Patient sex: M
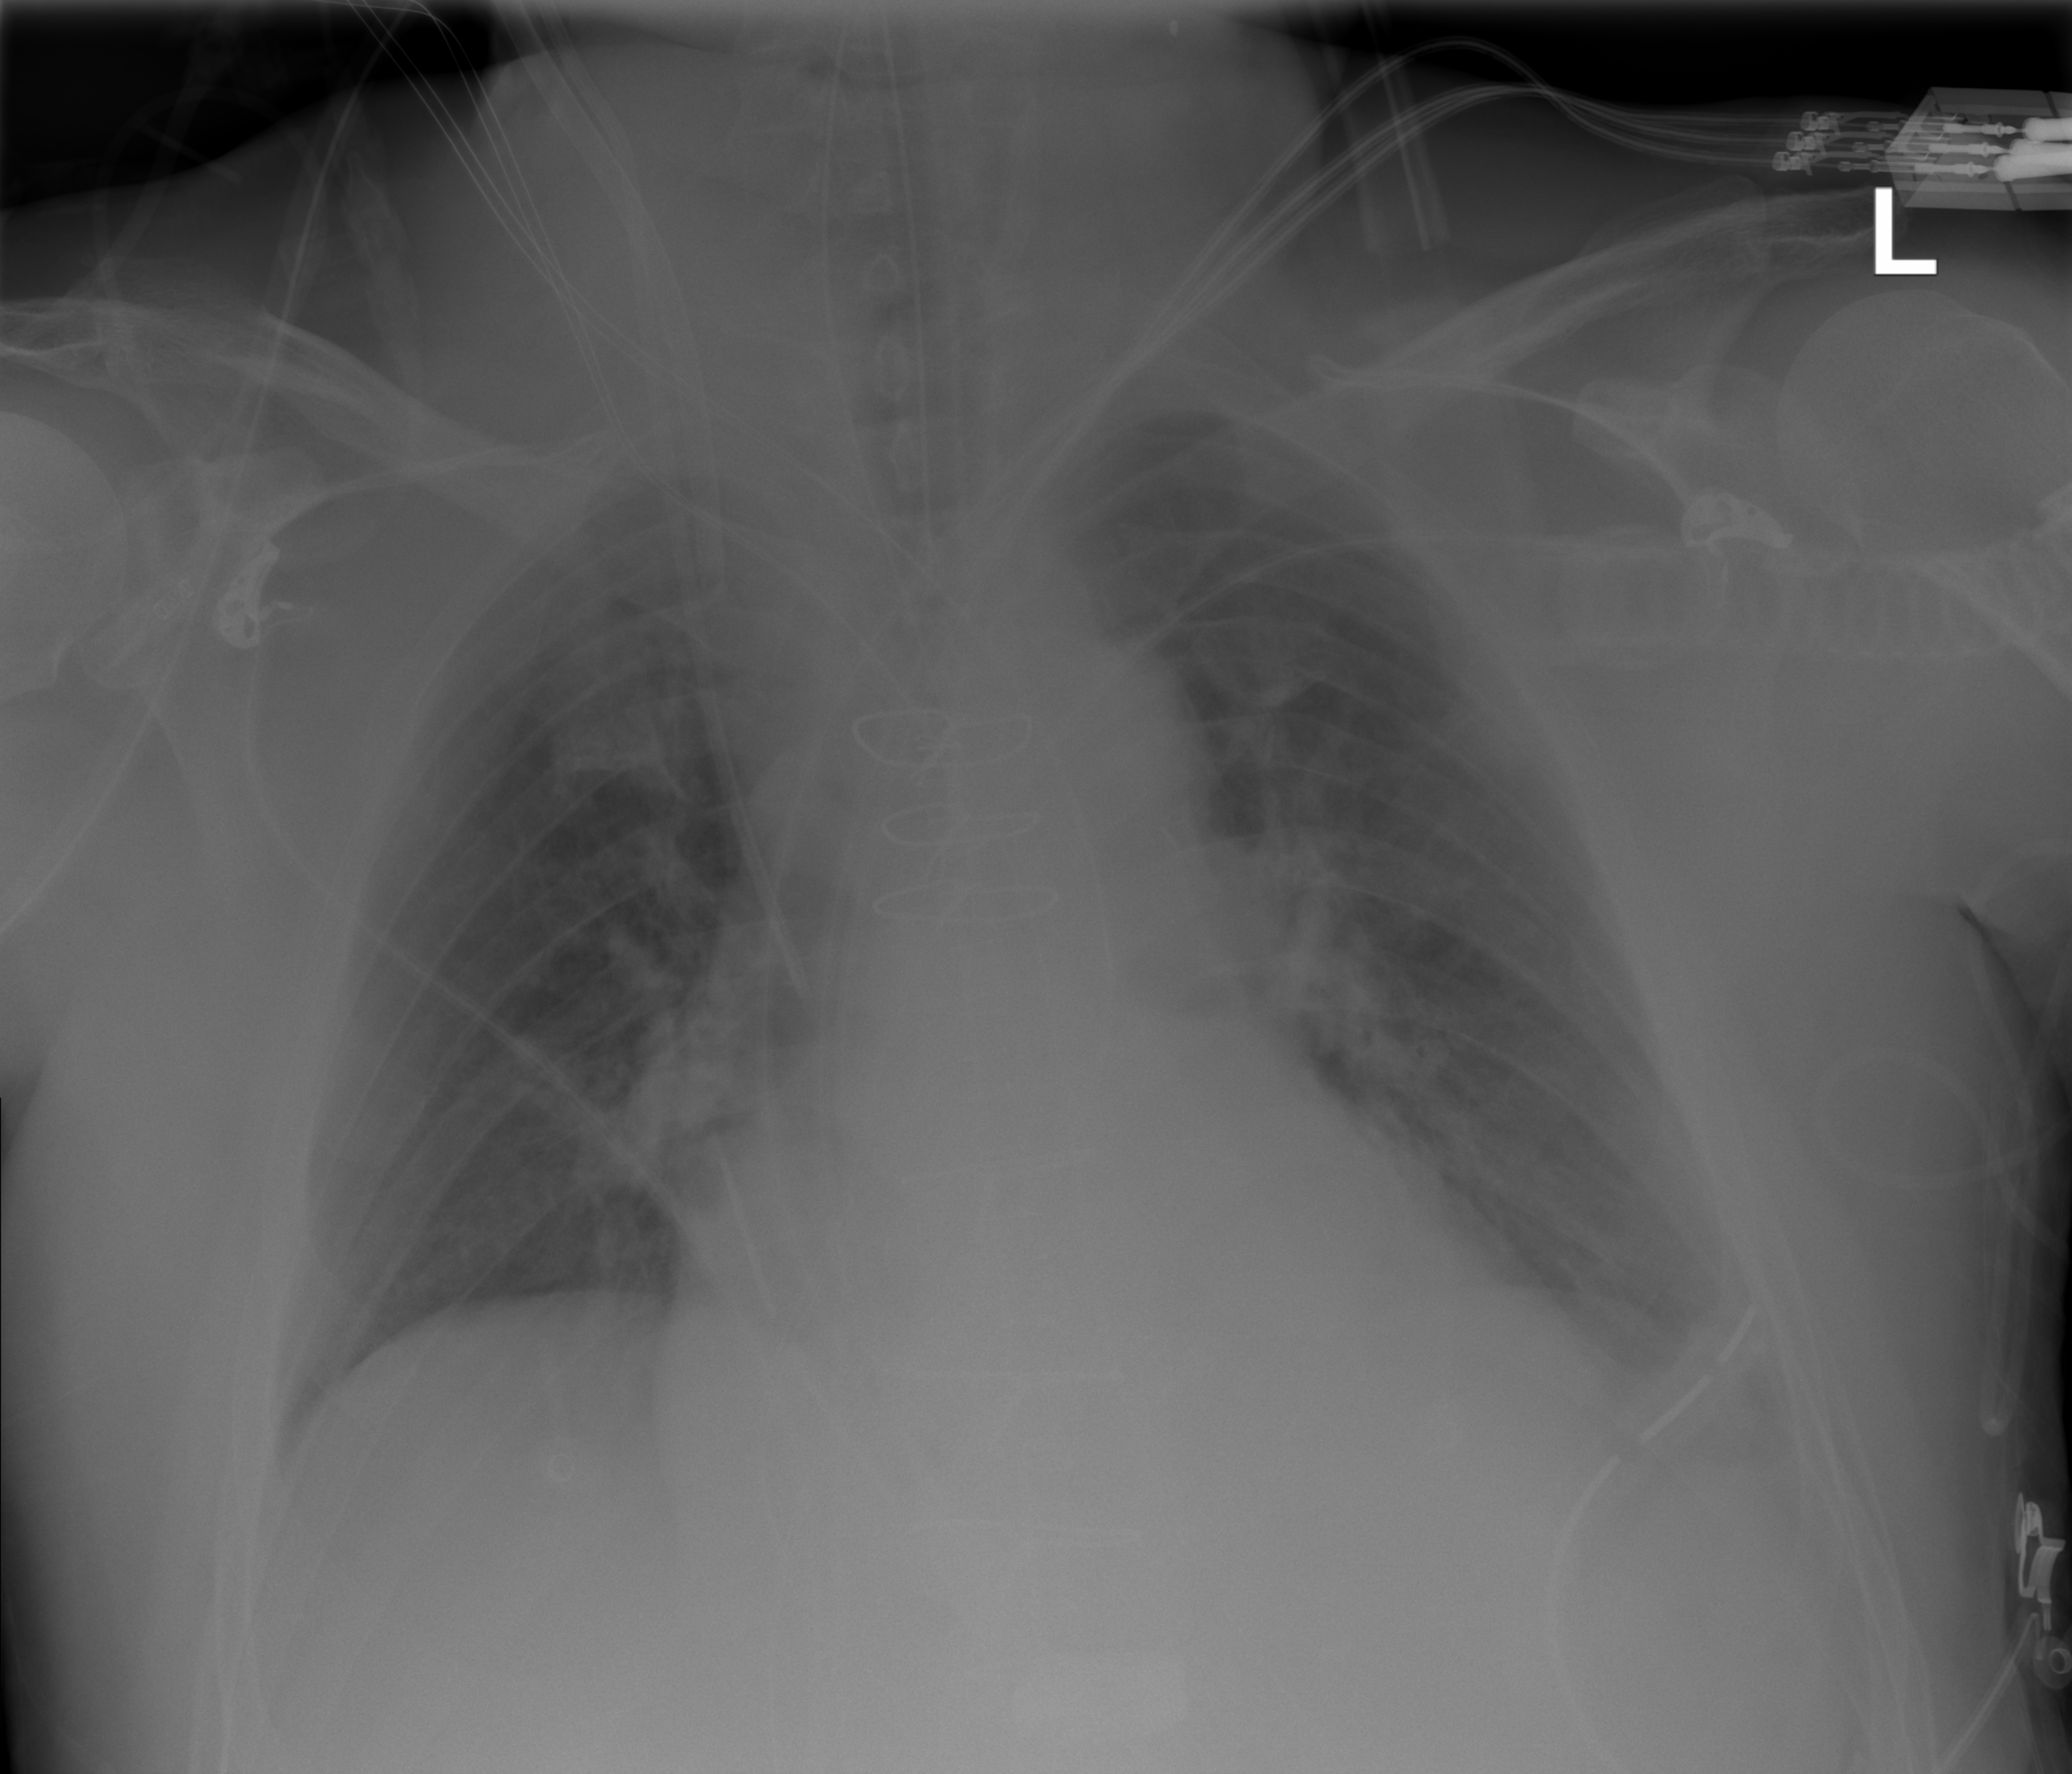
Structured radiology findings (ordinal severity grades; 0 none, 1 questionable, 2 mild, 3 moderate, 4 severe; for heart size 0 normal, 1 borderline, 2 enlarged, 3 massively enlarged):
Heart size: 2
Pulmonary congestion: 0
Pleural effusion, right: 0
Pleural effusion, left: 0
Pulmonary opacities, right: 0
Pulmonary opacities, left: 0
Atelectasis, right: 0
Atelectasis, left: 2